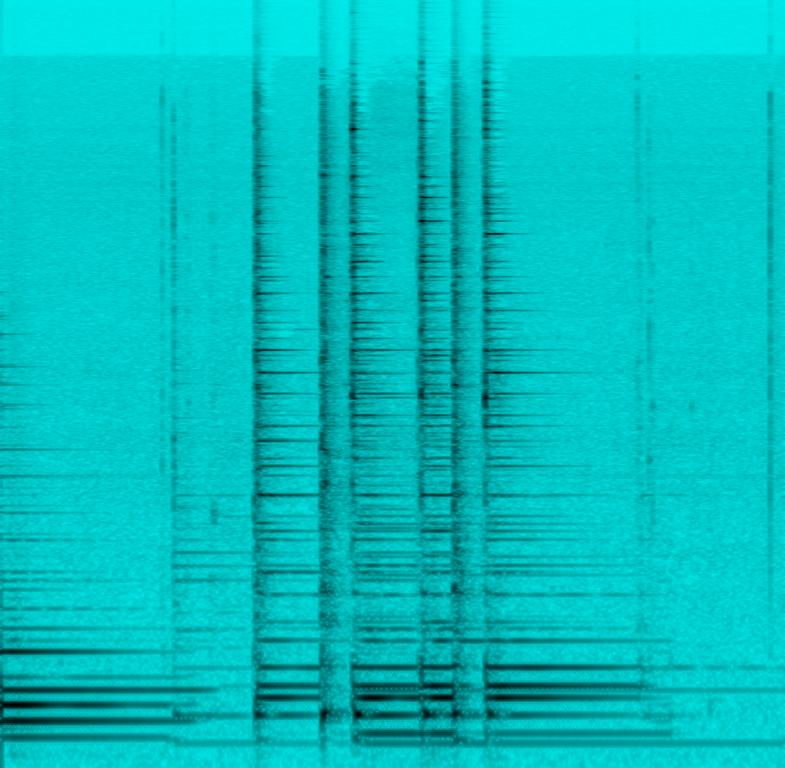
Amateur recording of solo acoustic guitar strumming. Tape hiss, room reverb and unintentional mic clipping is audible throughout.